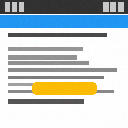
Screen state: on